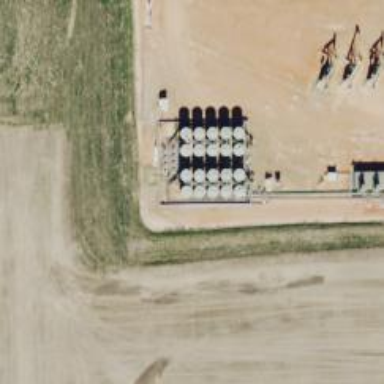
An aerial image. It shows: Storage tank with man-made structure.